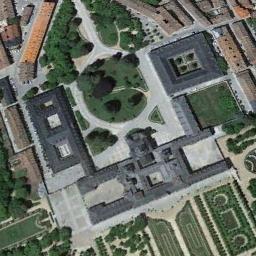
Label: palace